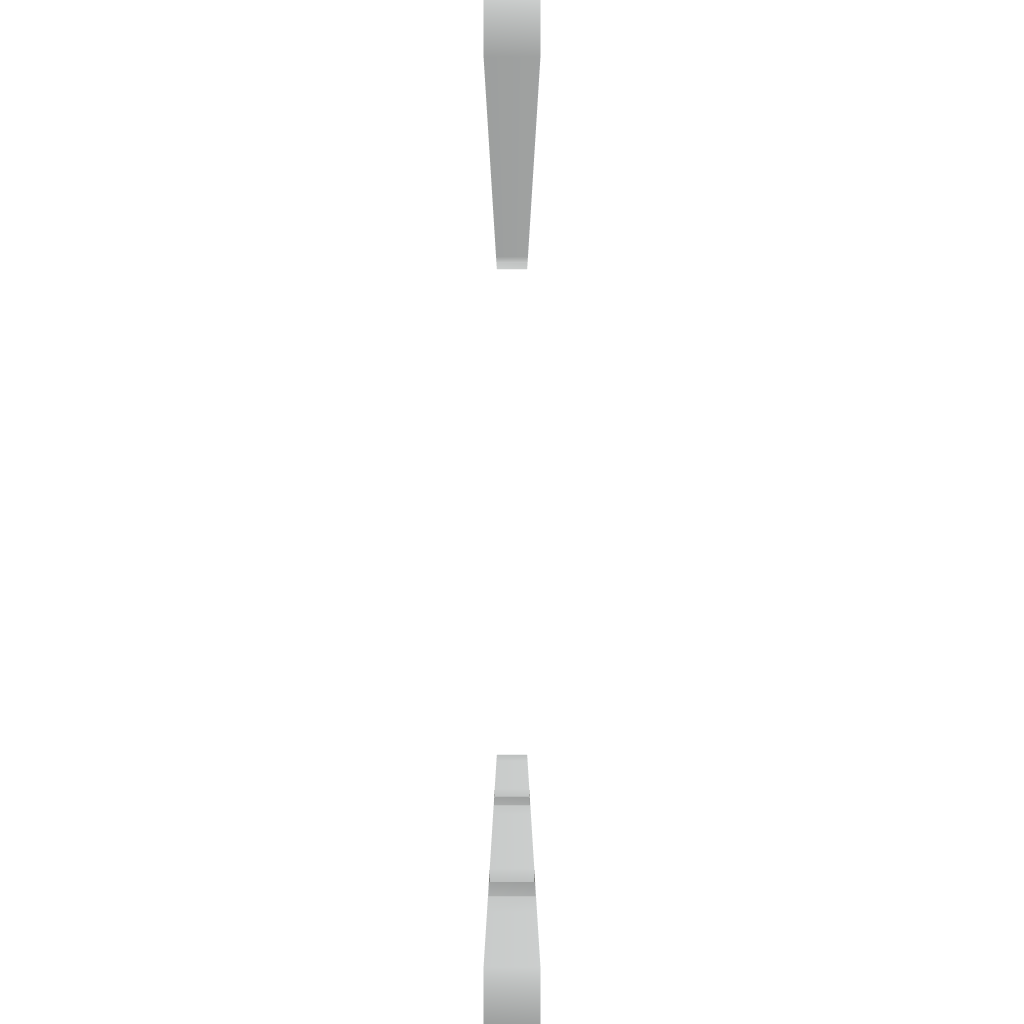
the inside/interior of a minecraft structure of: death's head